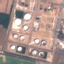
Land use / land cover: Industrial